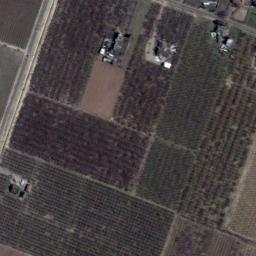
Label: rectangular_farmland